Question: Non-english characters inside plots are not displayed correctly. Here is a reproducible example.
'''
---
title: "Untitled"
output:
pdf_document:
latex_engine: xelatex
html_document:
highlight: tango
theme: null
---
This is an R Markdown document. Markdown is a simple formatting syntax for authoring HTML, PDF, and MS Word documents. For more details on using R Markdown see <http://rmarkdown.rstudio.com>.
When you click the **Knit** button a document will be generated that includes both content as well as the output of any embedded R code chunks within the document. You can embed an R code chunk like this:
'''{r}
summary(cars)
'''
You can also embed plots, for example:
'''{r, echo=FALSE}
plot(cars, main="Titlos sta ellenika")
'''
'''
Knitting in pdf produces several lines like the following (which can be omitted of course using 'warning = FALSE') before the plot, which does not display the non-english title.
'''
## Warning: conversion failure on 'Ks$?KstlKsO' sta ellenKsKsKs!' in 'mbcsToSbcs': dot substituted for <ce>
## Warning: conversion failure on 'Ks$?KstlKsO' sta ellenKsKsKs!' in 'mbcsToSbcs': dot substituted for <a4>
## Warning: conversion failure on 'Ks$?KstlKsO' sta ellenKsKsKs!' in 'mbcsToSbcs': dot substituted for <ce>
## Warning: conversion failure on 'Ks$?KstlKsO' sta ellenKsKsKs!' in 'mbcsToSbcs': dot substituted for
'''

I have found out that specifying 'dev='cairo_pdf'' in the chunk options, does the trick, but then the plot is not visible in the html output.
'''
> sessionInfo()
R version 3.1.1 (2014-07-10)
Platform: i386-w64-mingw32/i386 (32-bit)
locale:
[1] LC_COLLATE=Greek_Greece.1253 LC_CTYPE=Greek_Greece.1253 LC_MONETARY=Greek_Greece.1253 LC_NUMERIC=C LC_TIME=Greek_Greece.1253
attached base packages:
[1] datasets grDevices splines graphics stats grid tcltk utils methods base
other attached packages:
[1] tis_1.23 GGally_0.4.7 mratios_1.3.17 fpp_0.5 lmtest_0.9-33 expsmooth_2.02 fma_2.01
[8] tseries_0.10-32 forecast_5.4 xts_0.9-7 stringr_0.6.2 beeswarm_0.1.6 colorspace_1.2-4 latticeExtra_0.6-26
[15] RColorBrewer_1.0-5 amap_0.8-12 gridExtra_0.9.1 corrplot_0.73 psych_1.4.5 pgirmess_1.5.9 pastecs_1.3-18
[22] boot_1.3-11 xtable_1.7-3 plyr_1.8.1 zoo_1.7-11 googleVis_0.4.5 RJSONIO_1.3-0 ggthemes_1.7.0
[29] knitr_1.6 fBasics_3010.86 timeSeries_3010.97 timeDate_3010.98 MASS_7.3-33 RODBC_1.3-10 car_2.0-20
[36] sos_1.3-8 brew_1.0-6 reshape2_1.4 scales_0.2.4 ggplot2_1.0.0 svSocket_0.9-57 TinnR_1.0-5
[43] R2HTML_2.2.1 Hmisc_3.14-4 Formula_1.1-2 survival_2.37-7 lattice_0.20-29
loaded via a namespace (and not attached):
[1] cluster_1.15.2 coda_0.16-1 deldir_0.1-6 digest_0.6.4 evaluate_0.5.5 formatR_0.10 fracdiff_1.4-2 gtable_0.1.2 htmltools_0.2.4
[10] labeling_0.2 LearnBayes_2.15 Matrix_1.1-4 munsell_0.4.2 mvtnorm_1.0-0 nlme_3.1-117 nnet_7.3-8 parallel_3.1.1 proto_0.3-10
[19] quadprog_1.5-5 Rcpp_0.11.2 reshape_0.8.5 rgdal_0.8-16 rmarkdown_0.2.54 sp_1.0-15 spdep_0.5-74 splancs_2.01-34 stabledist_0.6-6
[28] svMisc_0.9-70 tools_3.1.1 yaml_2.1.13
'''
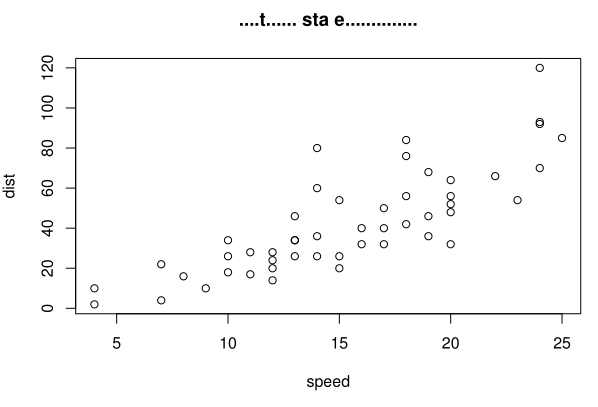
Answer: You can check the value of 'rmarkdown.pandoc.to' option, during knit, and set the device dynamically:
'''
my_output <- knitr::opts_knit$get("rmarkdown.pandoc.to")
if (my_output == "latex"){
opts_chunk$set(dev='cairo_pdf', dev.args=list(cairo_pdf = list(family='Times New Roman')))
}
'''